Aerial crown-view tile of a tropical tree (Barro Colorado Island, Panama), acquired 20250124:
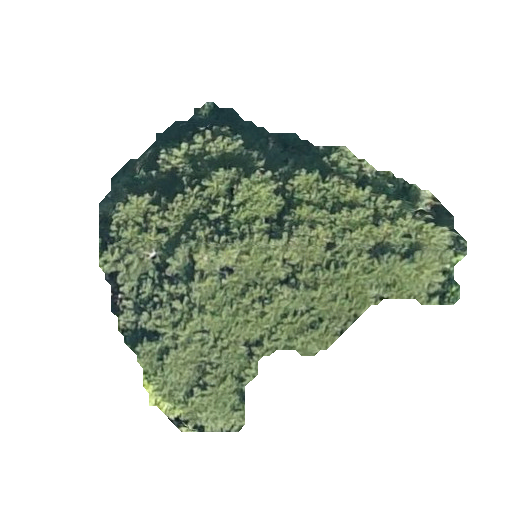
Species: Jacaranda copaia
GBIF accepted scientific name: Jacaranda copaia
Crown area: 108.133 m²